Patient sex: F
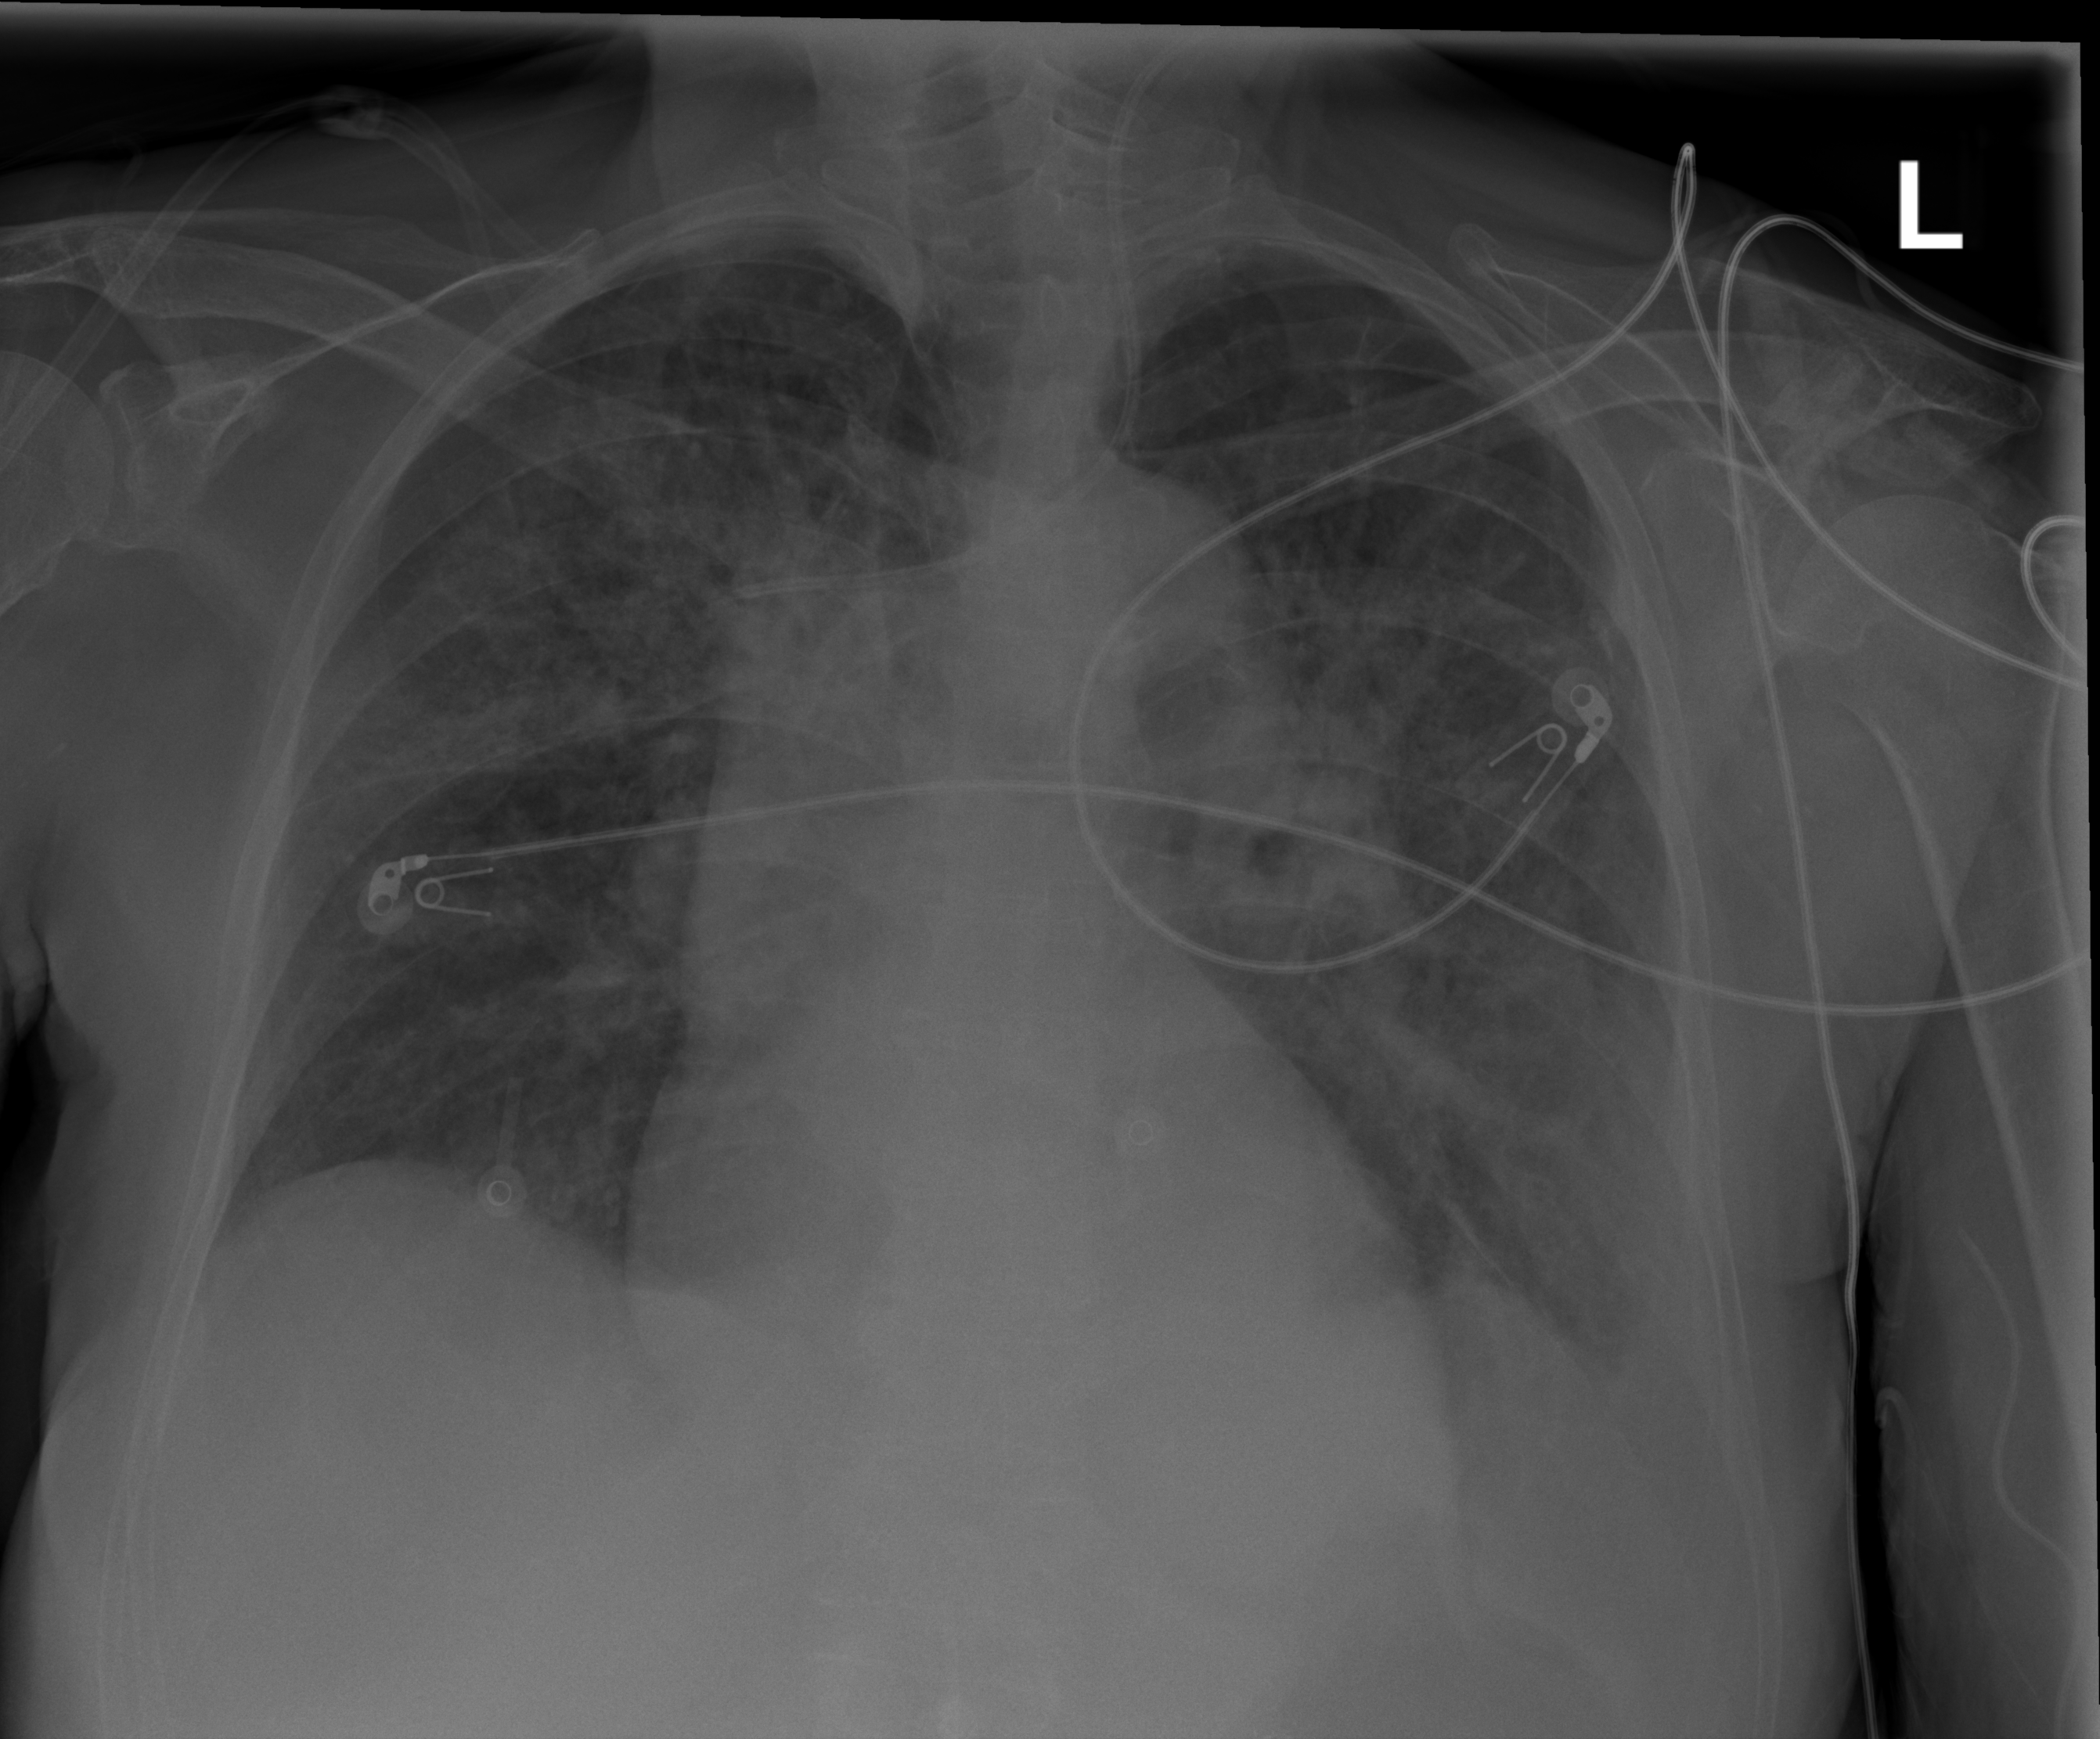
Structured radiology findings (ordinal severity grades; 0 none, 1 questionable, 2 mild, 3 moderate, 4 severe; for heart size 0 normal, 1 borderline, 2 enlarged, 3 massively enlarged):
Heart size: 0
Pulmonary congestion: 2
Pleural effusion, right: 0
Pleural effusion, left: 2
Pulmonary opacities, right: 3
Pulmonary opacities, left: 3
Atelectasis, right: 0
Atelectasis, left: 2